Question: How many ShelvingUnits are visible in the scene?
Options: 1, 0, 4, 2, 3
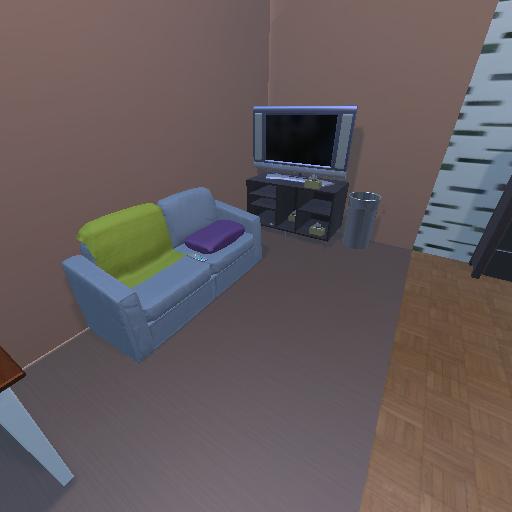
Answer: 1